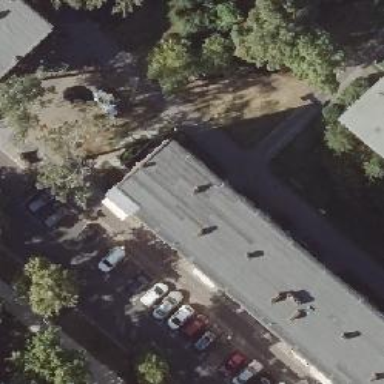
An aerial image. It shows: Kindergarten.